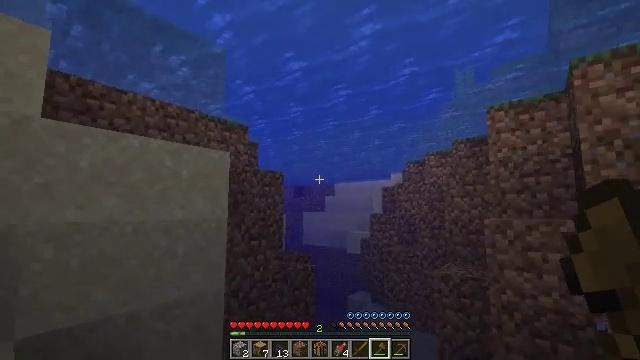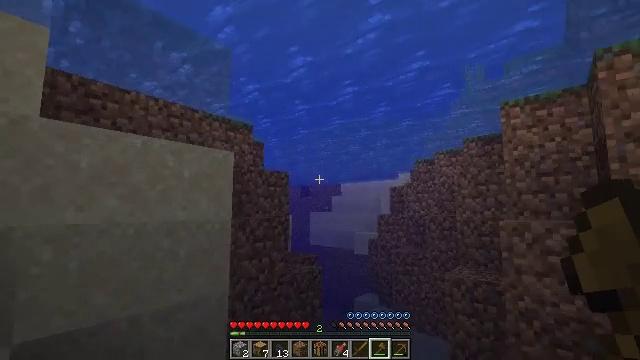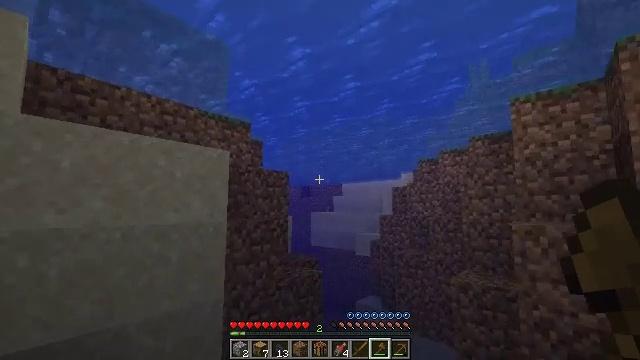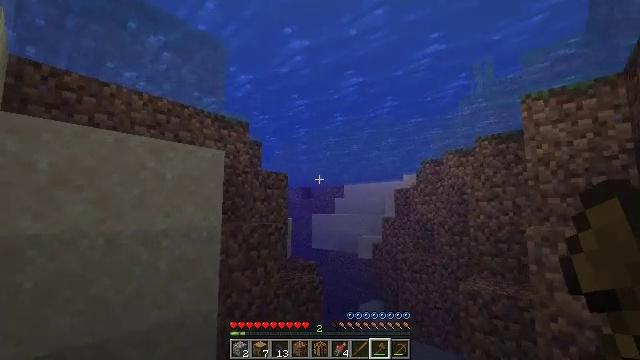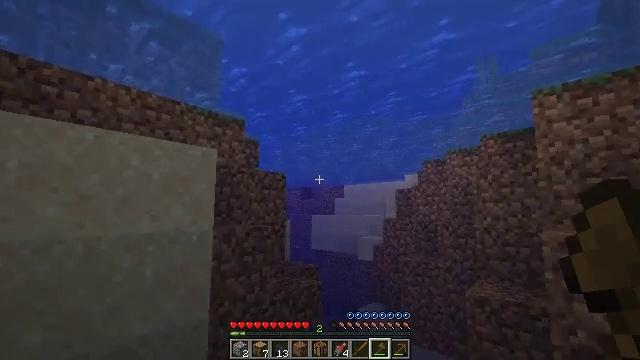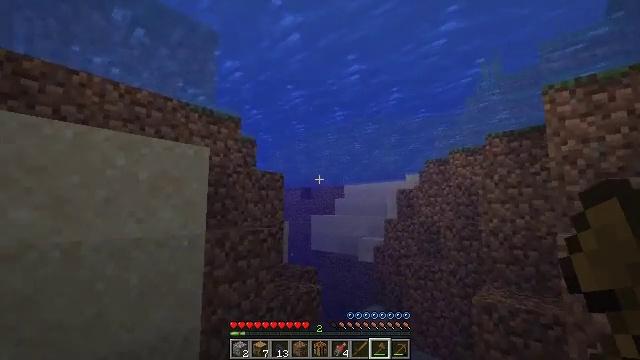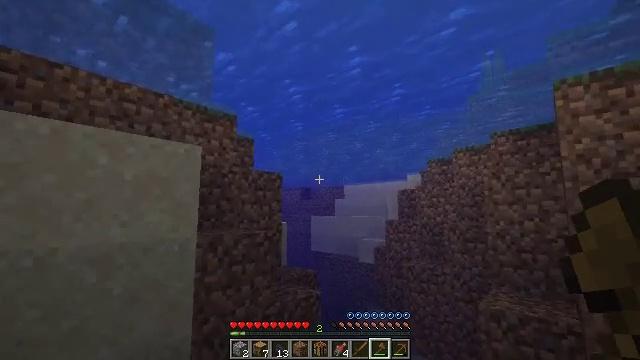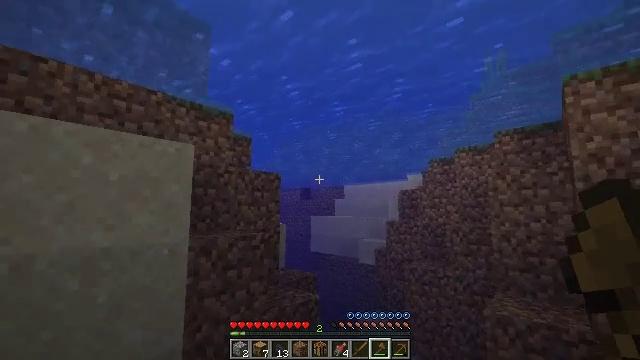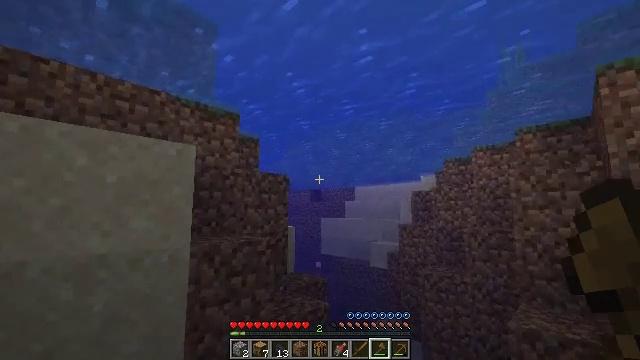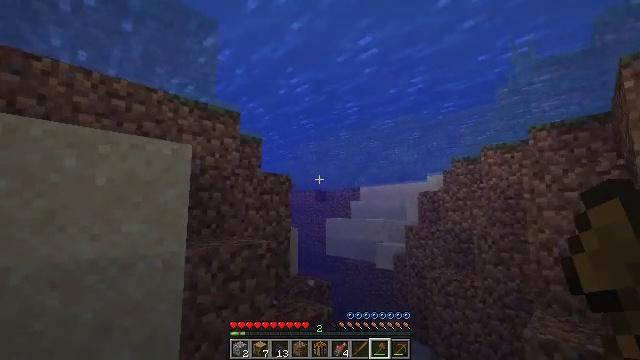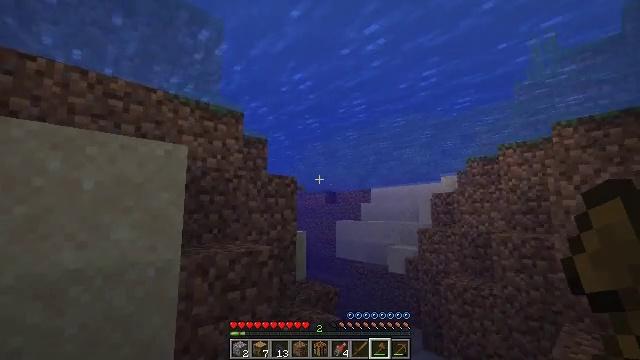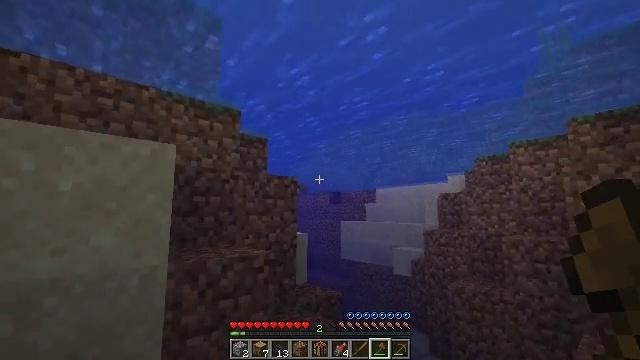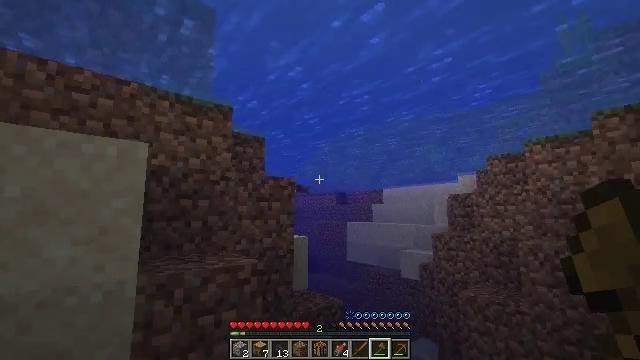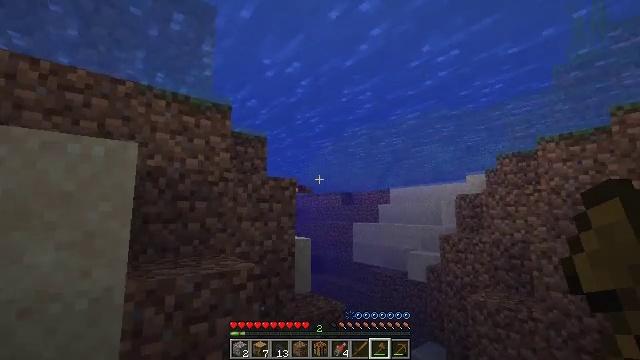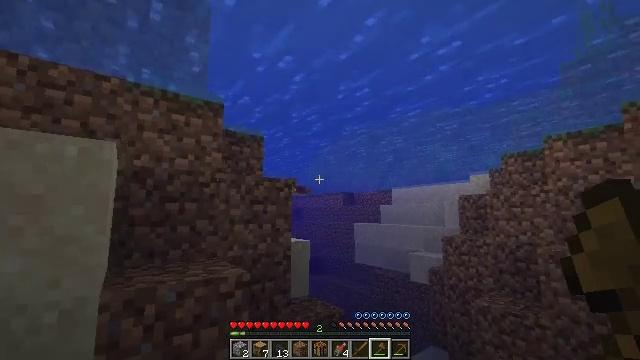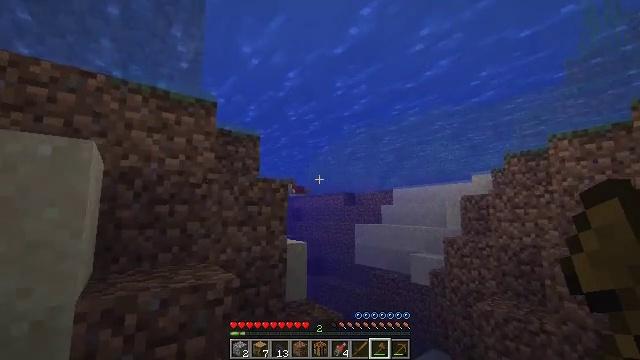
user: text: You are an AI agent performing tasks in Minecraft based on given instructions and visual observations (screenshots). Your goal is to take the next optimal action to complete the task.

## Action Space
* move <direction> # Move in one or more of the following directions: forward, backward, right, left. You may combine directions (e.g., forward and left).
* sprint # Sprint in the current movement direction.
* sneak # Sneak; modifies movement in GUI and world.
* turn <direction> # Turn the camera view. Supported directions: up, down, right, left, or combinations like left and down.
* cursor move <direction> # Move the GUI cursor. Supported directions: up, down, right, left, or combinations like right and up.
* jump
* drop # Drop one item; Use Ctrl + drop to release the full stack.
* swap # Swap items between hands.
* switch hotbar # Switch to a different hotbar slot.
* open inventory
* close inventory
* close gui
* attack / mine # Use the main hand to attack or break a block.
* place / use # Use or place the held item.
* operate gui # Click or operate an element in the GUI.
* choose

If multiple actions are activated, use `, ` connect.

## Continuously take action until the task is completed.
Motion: motion action
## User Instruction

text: Kill the salmon.
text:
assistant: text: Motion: move forward, turn left
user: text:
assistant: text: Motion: move forward
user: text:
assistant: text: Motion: move forward
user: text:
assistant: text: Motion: move forward
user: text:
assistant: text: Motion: move forward
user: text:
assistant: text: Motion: move forward
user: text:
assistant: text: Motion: move forward and move right
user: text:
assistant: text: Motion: move forward and move right, turn left
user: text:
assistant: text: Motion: move forward and move right, turn left
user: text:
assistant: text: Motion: move forward and move right, turn left
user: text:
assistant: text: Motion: move forward and move right, turn left
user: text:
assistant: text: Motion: move forward and move right, turn left
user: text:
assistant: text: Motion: move forward and move right, turn left
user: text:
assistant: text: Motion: move forward
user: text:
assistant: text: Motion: move forward
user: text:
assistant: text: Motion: move forward
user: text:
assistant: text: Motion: move forward
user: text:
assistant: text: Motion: move forward, turn left
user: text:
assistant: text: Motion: move forward, turn left
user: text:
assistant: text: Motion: move forward, turn left
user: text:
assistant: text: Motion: move forward, turn left
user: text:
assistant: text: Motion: move forward and move right
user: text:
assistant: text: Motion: move forward and move right
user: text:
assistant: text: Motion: move forward and move right, turn left
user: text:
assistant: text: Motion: move forward and move right, turn left
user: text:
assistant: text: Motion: move forward, turn left
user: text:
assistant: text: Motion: move forward, turn left
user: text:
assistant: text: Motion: move forward
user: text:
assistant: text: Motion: move forward, turn left
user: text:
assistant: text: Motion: move forward, turn left